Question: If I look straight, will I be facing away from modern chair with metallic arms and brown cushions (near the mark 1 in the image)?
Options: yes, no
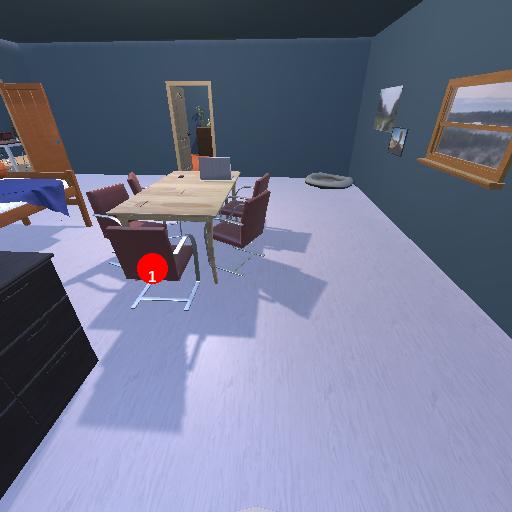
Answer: yes